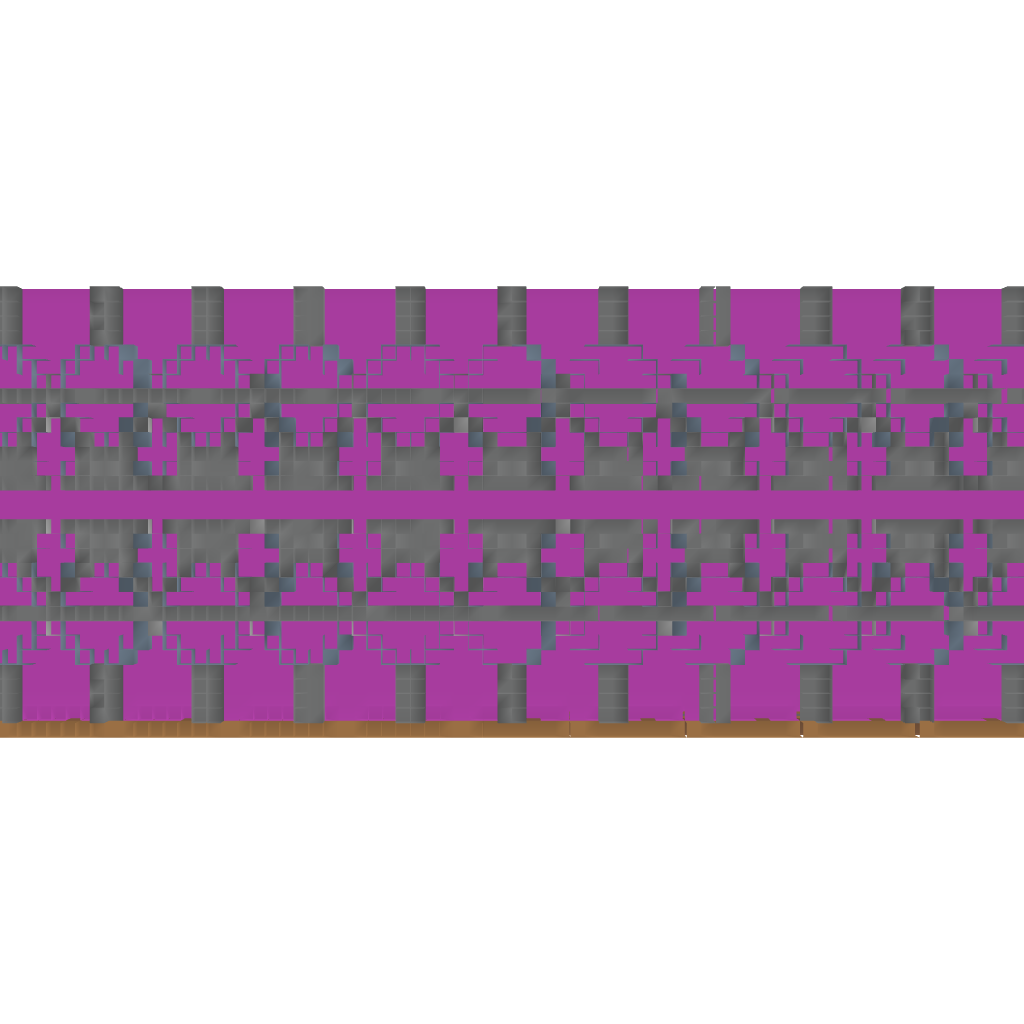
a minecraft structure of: The wall...